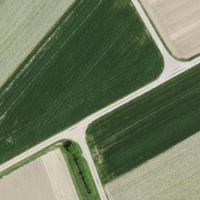
EUNIS habitat code: 52
Species observed at this site:
Nicotiana tabacum